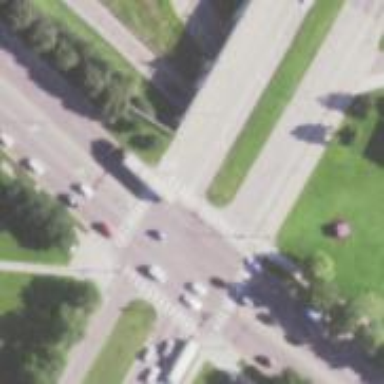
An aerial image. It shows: Zebra crossing on the road.